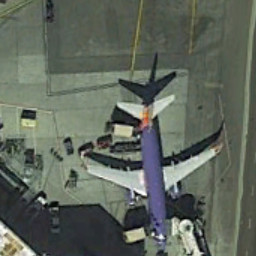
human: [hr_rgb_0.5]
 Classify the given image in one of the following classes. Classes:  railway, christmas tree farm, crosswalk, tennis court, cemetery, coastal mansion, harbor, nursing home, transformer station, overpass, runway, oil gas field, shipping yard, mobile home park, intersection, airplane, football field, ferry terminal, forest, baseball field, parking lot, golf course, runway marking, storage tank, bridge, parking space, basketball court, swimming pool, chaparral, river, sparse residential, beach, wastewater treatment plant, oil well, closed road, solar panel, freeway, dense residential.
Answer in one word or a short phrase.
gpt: airplane